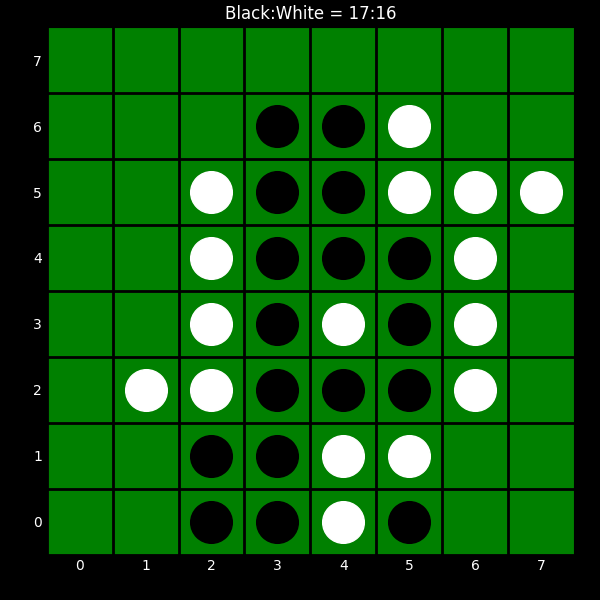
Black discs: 17
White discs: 16